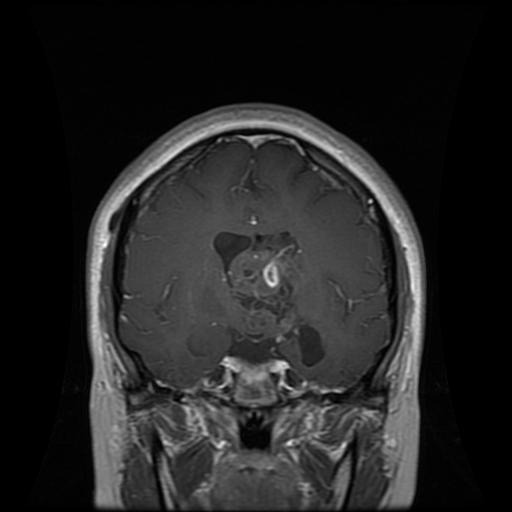
Label: glioma